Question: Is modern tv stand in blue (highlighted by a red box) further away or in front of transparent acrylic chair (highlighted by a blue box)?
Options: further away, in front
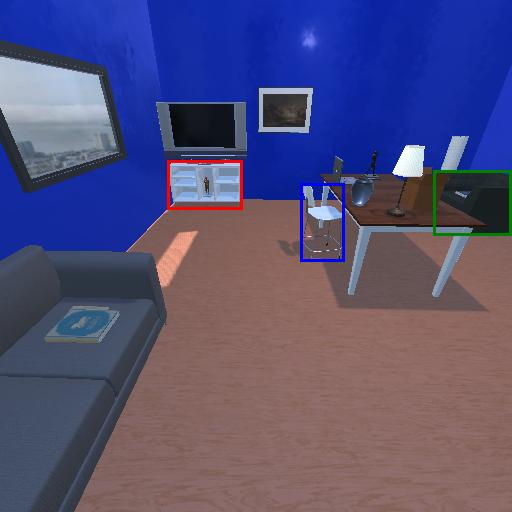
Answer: further away